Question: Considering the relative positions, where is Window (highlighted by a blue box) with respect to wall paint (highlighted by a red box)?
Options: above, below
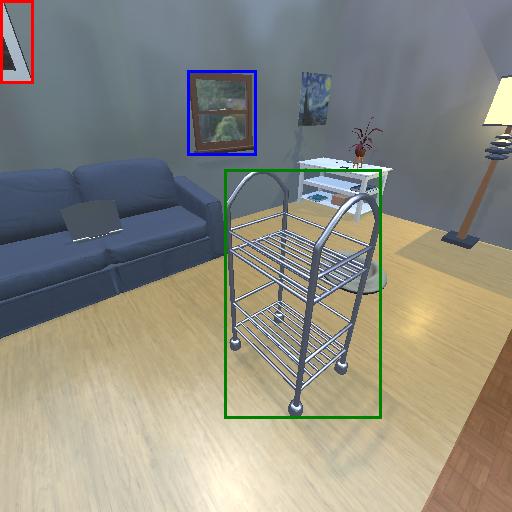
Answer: above